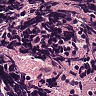
Metastatic tissue present: no